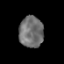
Tissue: prostate
Cell type: T cells
Senescence score: 0.3359
Nuclear area (px): 744
Mean DAPI intensity: 112.281